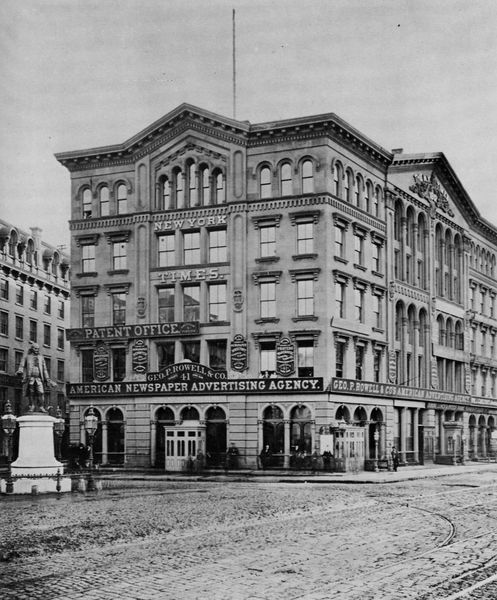
Titel: Das New York Times-Gebäude
Künstler: Charles K. Bill
Schlagwörter: himmel, mann, wasser, weiß, menschen, sand, stadt, fenster, glas, grau, hell, laterne, laternen, licht, schwarz, strasse, säulen, tür, dach, gebäude, haus, weg, architektur, sockel, stein, steine, erde, häuser, klassizismus, front, brunnen, skulptur, statue, schrift, ecke, ansicht, bogen, fassade, geschäft, pflaster, türen, mast, schotter, stra e, dächer, giebel, amerika, geschäfte, laden, läden, platz, werbung, fahnenmast, hotel, tor, fahrspuren, foto, fotografie, photographie, regen, bögen, eingang, kopfstein, eckhaus, wohnhaus, gehsteig, rundfenster, denkmal, kreuzung, schwarz-weiss, asphalt, pflastersteine, zeitschrift, zeitung, reklame, schlamm, magazin, photo, aufschrift, fries, dreiecksgiebel, tore, sims, gesims, rundbögen, frontansicht, dreck, historismus, etagen, geschosse, gleise, schienen, usa, büro, london, stockwerke, aufnahme, verlag, strassenecke, stadtplatz, monument, antenne, fenser, tympanon, matsch, stadtbild, vorplatz, gesimse, bogenfenster, stadthaus, metropole, platz7, blitzableiter, hochhaus, gepflastert, wolkenkratzer, new york, fahrbahn, fssade, office, esnter, fahrrillen, times, patent, agency, agentur, aktien, debkmal, new york times, patent office, patentamt, patentbüro, patentottice, reuzung, newspaper, strasssenbahnschiene, patentament, american newspaper advertising agency